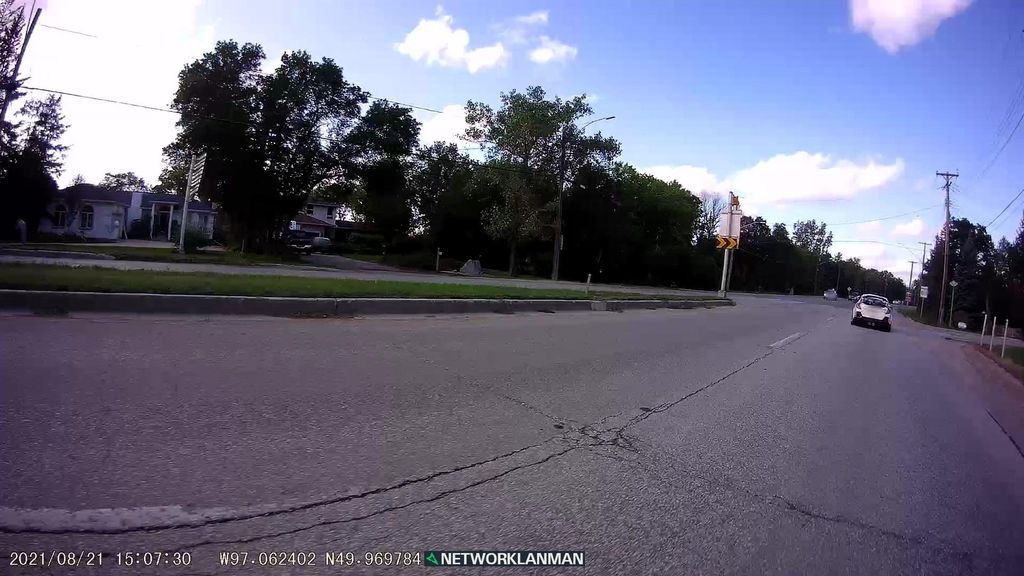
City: winnipeg